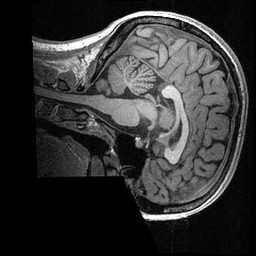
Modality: T1w
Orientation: sagittal
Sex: female
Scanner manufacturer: ge
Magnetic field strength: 3 T
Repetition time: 0.0064 s
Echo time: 0.00281 s